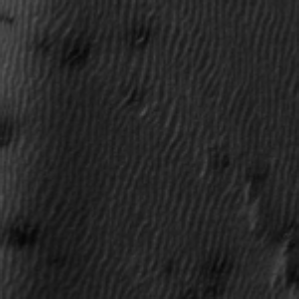
Label: frost